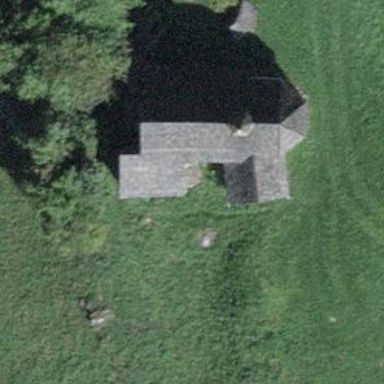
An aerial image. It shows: Chapel that serves as place of worship.